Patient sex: M
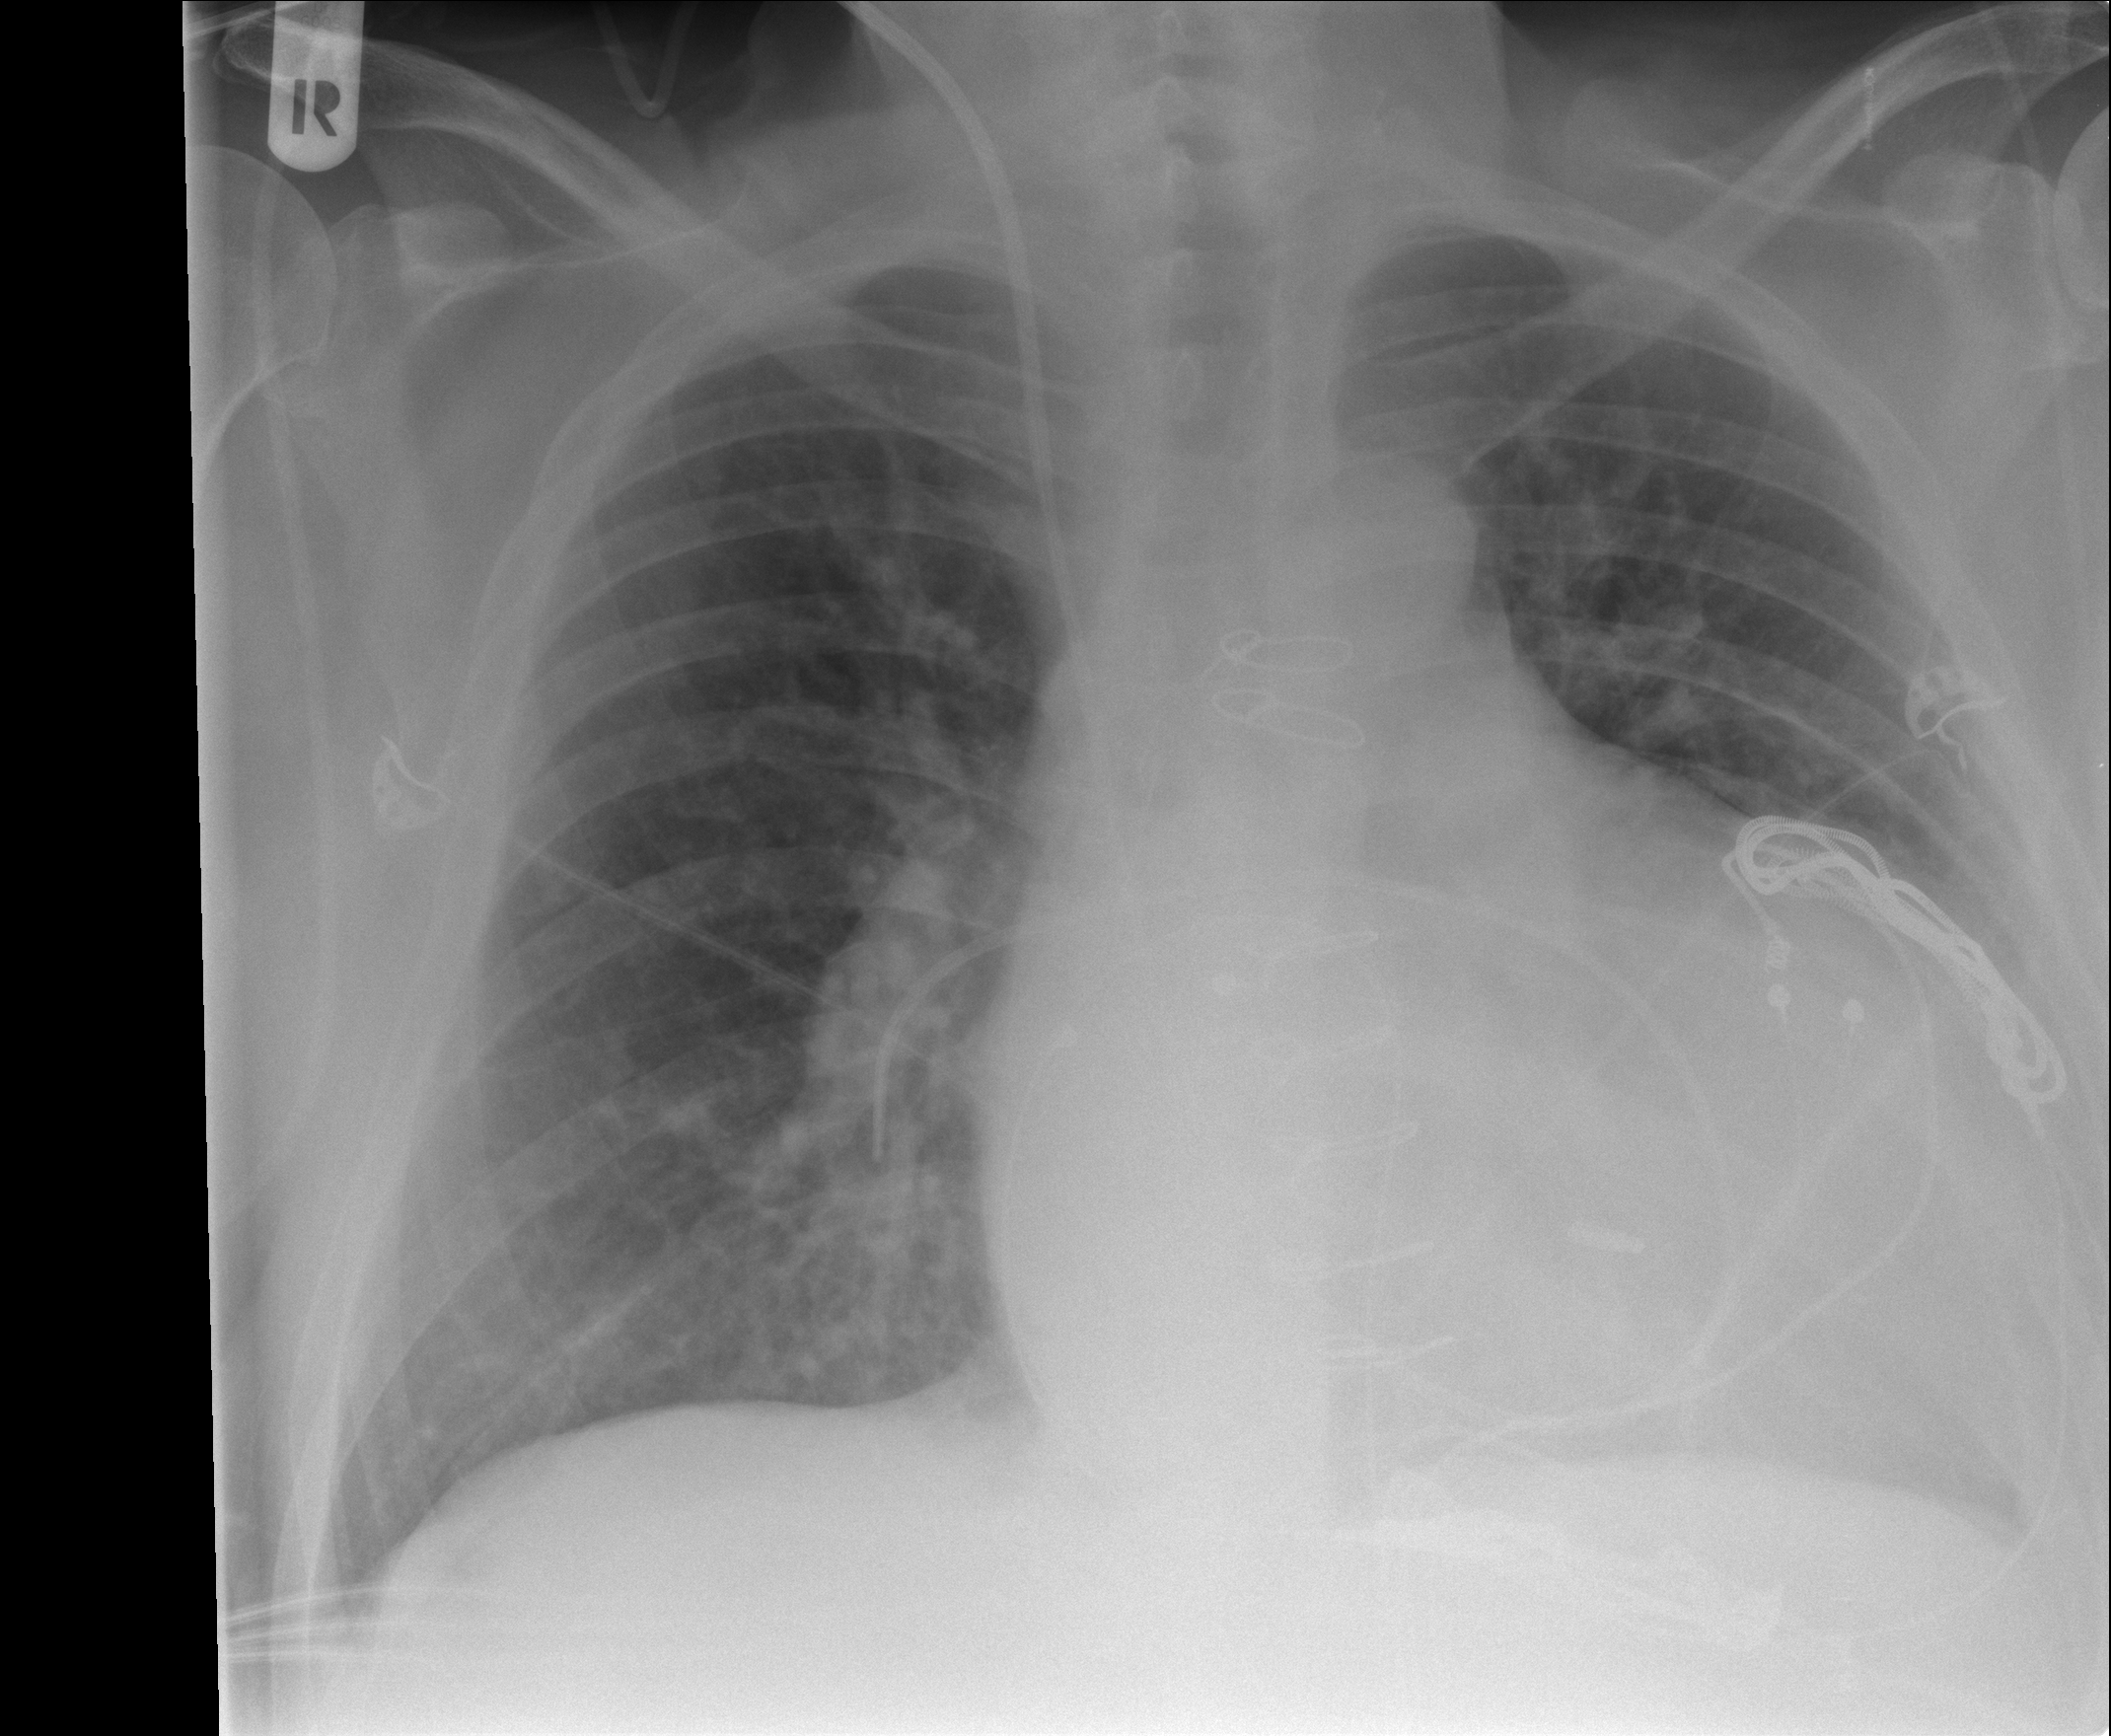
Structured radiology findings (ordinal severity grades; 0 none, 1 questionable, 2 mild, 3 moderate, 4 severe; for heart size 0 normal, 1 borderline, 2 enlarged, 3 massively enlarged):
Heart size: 3
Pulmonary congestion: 2
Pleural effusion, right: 0
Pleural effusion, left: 1
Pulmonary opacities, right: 0
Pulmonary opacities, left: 0
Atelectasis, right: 0
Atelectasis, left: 0